Question: (<URL>
I have a private JupyterHub Setup using a 'SystemdSpawner' where I try to run tensorflow with gpu support.
I followed the tensorflow <URL> with NDVIDIA, both on AWS EC2 g4 instances.
On both setups I'm able to use tensorflow with gpu support in an (i)python 3.6 shell
'''
>>> import tensorflow as tf
>>> tf.config.list_physical_devices('GPU')
2020-02-12 10:57:13.670937: I tensorflow/stream_executor/platform/default/dso_loader.cc:44] Successfully opened dynamic library libcuda.so.1
2020-02-12 10:57:13.698230: I tensorflow/stream_executor/cuda/cuda_gpu_executor.cc:981] successful NUMA node read from SysFS had negative value (-1), but there must be at least one NUMA node, so returning NUMA node zero
2020-02-12 10:57:13.699066: I tensorflow/core/common_runtime/gpu/gpu_device.cc:1555] Found device 0 with properties:
pciBusID: 0000:00:1e.0 name: Tesla T4 computeCapability: 7.5
coreClock: 1.59GHz coreCount: 40 deviceMemorySize: 14.73GiB deviceMemoryBandwidth: 298.08GiB/s
2020-02-12 10:57:13.699286: I tensorflow/stream_executor/platform/default/dso_loader.cc:44] Successfully opened dynamic library libcudart.so.10.1
2020-02-12 10:57:13.700918: I tensorflow/stream_executor/platform/default/dso_loader.cc:44] Successfully opened dynamic library libcublas.so.10
2020-02-12 10:57:13.702512: I tensorflow/stream_executor/platform/default/dso_loader.cc:44] Successfully opened dynamic library libcufft.so.10
2020-02-12 10:57:13.702814: I tensorflow/stream_executor/platform/default/dso_loader.cc:44] Successfully opened dynamic library libcurand.so.10
2020-02-12 10:57:13.704561: I tensorflow/stream_executor/platform/default/dso_loader.cc:44] Successfully opened dynamic library libcusolver.so.10
2020-02-12 10:57:13.705586: I tensorflow/stream_executor/platform/default/dso_loader.cc:44] Successfully opened dynamic library libcusparse.so.10
2020-02-12 10:57:13.709171: I tensorflow/stream_executor/platform/default/dso_loader.cc:44] Successfully opened dynamic library libcudnn.so.7
2020-02-12 10:57:13.709278: I tensorflow/stream_executor/cuda/cuda_gpu_executor.cc:981] successful NUMA node read from SysFS had negative value (-1), but there must be at least one NUMA node, so returning NUMA node zero
2020-02-12 10:57:13.710120: I tensorflow/stream_executor/cuda/cuda_gpu_executor.cc:981] successful NUMA node read from SysFS had negative value (-1), but there must be at least one NUMA node, so returning NUMA node zero
2020-02-12 10:57:13.710893: I tensorflow/core/common_runtime/gpu/gpu_device.cc:1697] Adding visible gpu devices: 0
[PhysicalDevice(name='/physical_device:GPU:0', device_type='GPU')]
'''
(some warnings about NUMA node, but the gpu is found)
Also using 'nvidia-smi' and 'deviceQuery' shows the gpu:
'''
$ nvidia-smi
Wed Feb 12 10:39:44 2020
+-----------------------------------------------------------------------------+
| NVIDIA-SMI 418.87.01 Driver Version: 418.87.01 CUDA Version: 10.1 |
|-------------------------------+----------------------+----------------------+
| GPU Name Persistence-M| Bus-Id Disp.A | Volatile Uncorr. ECC |
| Fan Temp Perf Pwr:Usage/Cap| Memory-Usage | GPU-Util Compute M. |
|===============================+======================+======================|
| 0 Tesla T4 On | <PHONE>:00:1E.0 Off | 0 |
| N/A 33C P8 9W / 70W | 0MiB / 15079MiB | 0% Default |
+-------------------------------+----------------------+----------------------+
+-----------------------------------------------------------------------------+
| Processes: GPU Memory |
| GPU PID Type Process name Usage |
|=============================================================================|
| No running processes found |
+-----------------------------------------------------------------------------+
'''
'''
$ /usr/local/cuda/extras/demo_suite/deviceQuery
/usr/local/cuda/extras/demo_suite/deviceQuery Starting...
CUDA Device Query (Runtime API) version (CUDART static linking)
Detected 1 CUDA Capable device(s)
Device 0: "Tesla T4"
CUDA Driver Version / Runtime Version 10.1 / 10.0
CUDA Capability Major/Minor version number: 7.5
Total amount of global memory: 15080 MBytes <PHONE> bytes)
(40) Multiprocessors, ( 64) CUDA Cores/MP: 2560 CUDA Cores
GPU Max Clock rate: 1590 MHz (1.59 GHz)
Memory Clock rate: 5001 Mhz
Memory Bus Width: 256-bit
L2 Cache Size: <PHONE> bytes
Maximum Texture Dimension Size (x,y,z) 1D=(131072), 2D=(131072, 65536), 3D=(16384, 16384, 16384)
Maximum Layered 1D Texture Size, (num) layers 1D=(32768), 2048 layers
Maximum Layered 2D Texture Size, (num) layers 2D=(32768, 32768), 2048 layers
Total amount of constant memory: 65536 bytes
Total amount of shared memory per block: 49152 bytes
Total number of registers available per block: 65536
Warp size: 32
Maximum number of threads per multiprocessor: 1024
Maximum number of threads per block: 1024
Max dimension size of a thread block (x,y,z): (1024, 1024, 64)
Max dimension size of a grid size (x,y,z): <PHONE>, 65535, 65535)
Maximum memory pitch: <PHONE> bytes
Texture alignment: 512 bytes
Concurrent copy and kernel execution: Yes with 3 copy engine(s)
Run time limit on kernels: No
Integrated GPU sharing Host Memory: No
Support host page-locked memory mapping: Yes
Alignment requirement for Surfaces: Yes
Device has ECC support: Enabled
Device supports Unified Addressing (UVA): Yes
Device supports Compute Preemption: Yes
Supports Cooperative Kernel Launch: Yes
Supports MultiDevice Co-op Kernel Launch: Yes
Device PCI Domain ID / Bus ID / location ID: 0 / 0 / 30
Compute Mode:
< Default (multiple host threads can use ::cudaSetDevice() with device simultaneously) >
deviceQuery, CUDA Driver = CUDART, CUDA Driver Version = 10.1, CUDA Runtime Version = 10.0, NumDevs = 1, Device0 = Tesla T4
Result = PASS
'''
Now I start the JupyterHub, login, and open a terminal, there I get:
'''
$ nvidia-smi
NVIDIA-SMI has failed because it couldn't communicate with the NVIDIA driver. Make sure that the latest NVIDIA driver is installed and running.
'''
and
'''
$ /usr/local/cuda/extras/demo_suite/deviceQuery
cuda/extras/demo_suite/deviceQuery Starting...
CUDA Device Query (Runtime API) version (CUDART static linking)
cudaGetDeviceCount returned 38
-> no CUDA-capable device is detected
Result = FAIL
'''
and also

I suspect some kind of "sandbox", missing ENV vars, etc. due to that the gpu drivers are not found inside the singleuser environment and subsequently the tensorflow gpu support does not work.
Any ideas on this? Probably it is either a small configuration tweak or due to the architecture not solvable at all ;)
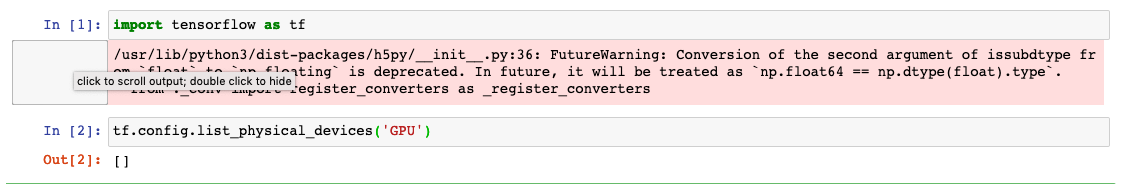
Answer: Set 'c.SystemdSpawner.isolate_devices = False' in your 'jupyterhub_config.py'.
Here is an excerpt from <URL>:
> Setting this to true provides a separate, private /dev for each user. This prevents the user from directly accessing hardware devices, which could be a potential source of security issues. /dev/null, /dev/zero, /dev/random and the ttyp pseudo-devices will be mounted already, so most users should see no change when this is enabled.'''
c.SystemdSpawner.isolate_devices = True
'''
This requires systemd version > 227. If you enable this in earlier versions, spawning will fail.
Nvidia makes use of devices (i.e., files in'/dev'). Please refer to <URL>. There should be files in there named '/dev/nvidia*'. Isolating devices with SystemdSpawner will prevent access to those Nvidia devices.
---
> Is there a way to still isolate the devices enable GPU support?
I am not sure... but I can provide pointers to documentation. Setting 'c.SystemdSpawner.isolate_devices = True' sets 'PrivateDevices=yes' in the eventual 'systemd-run' call (<URL> for more information on the 'PrivateDevices' option.
You might be able to keep 'isolate_devices = True' and then explicitly mount the nvidia devices. Though I don't know how to do this...